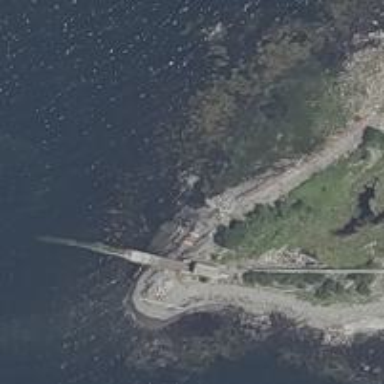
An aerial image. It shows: Slipway on leisure land.